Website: macys
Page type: account-selection
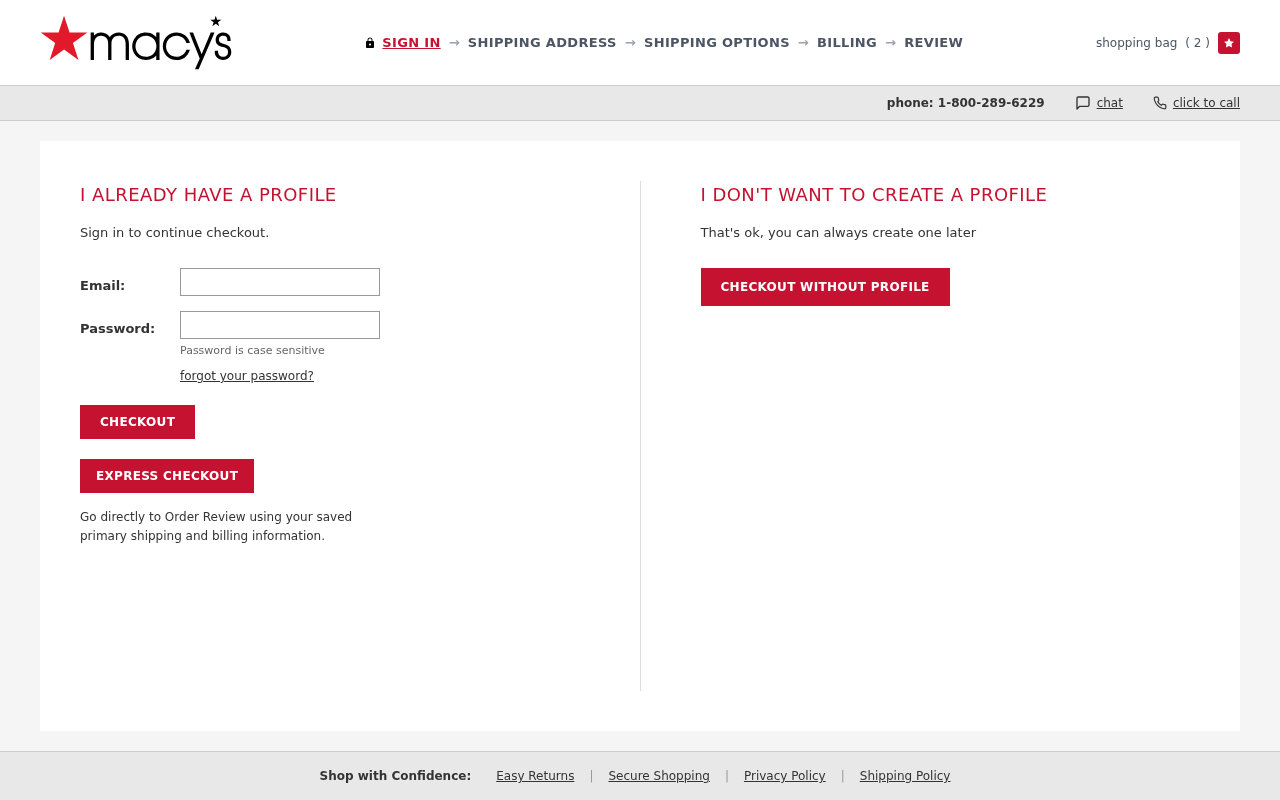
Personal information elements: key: PII_EMAIL
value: matthew.mills@hotmail.com
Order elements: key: ORDER_NUM_ITEMS
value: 2